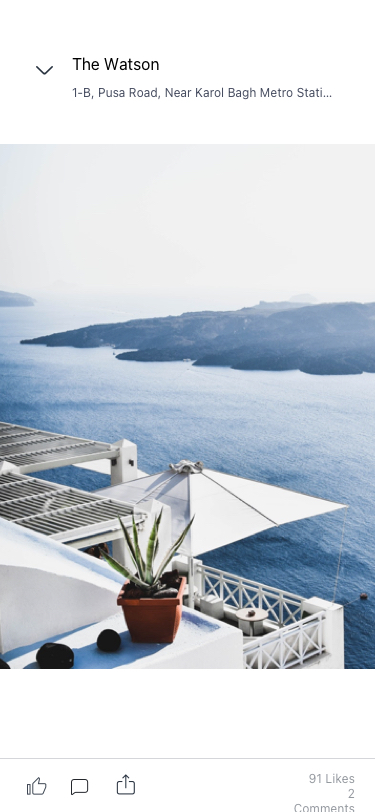
Text in this UI design:
The Watson
1-B, Pusa Road, Near Karol Bagh Metro Stati…
91 Likes
2 Comments